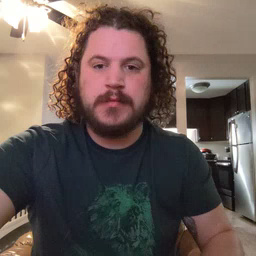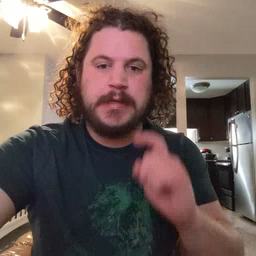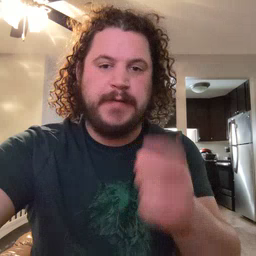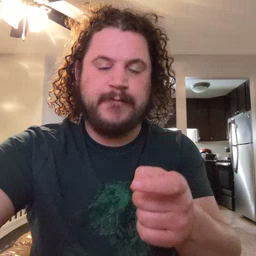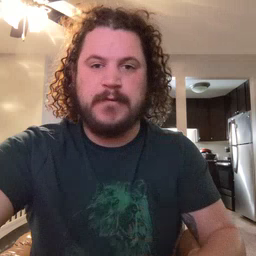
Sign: give